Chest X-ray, PA view. Patient: 34 years old, sex M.
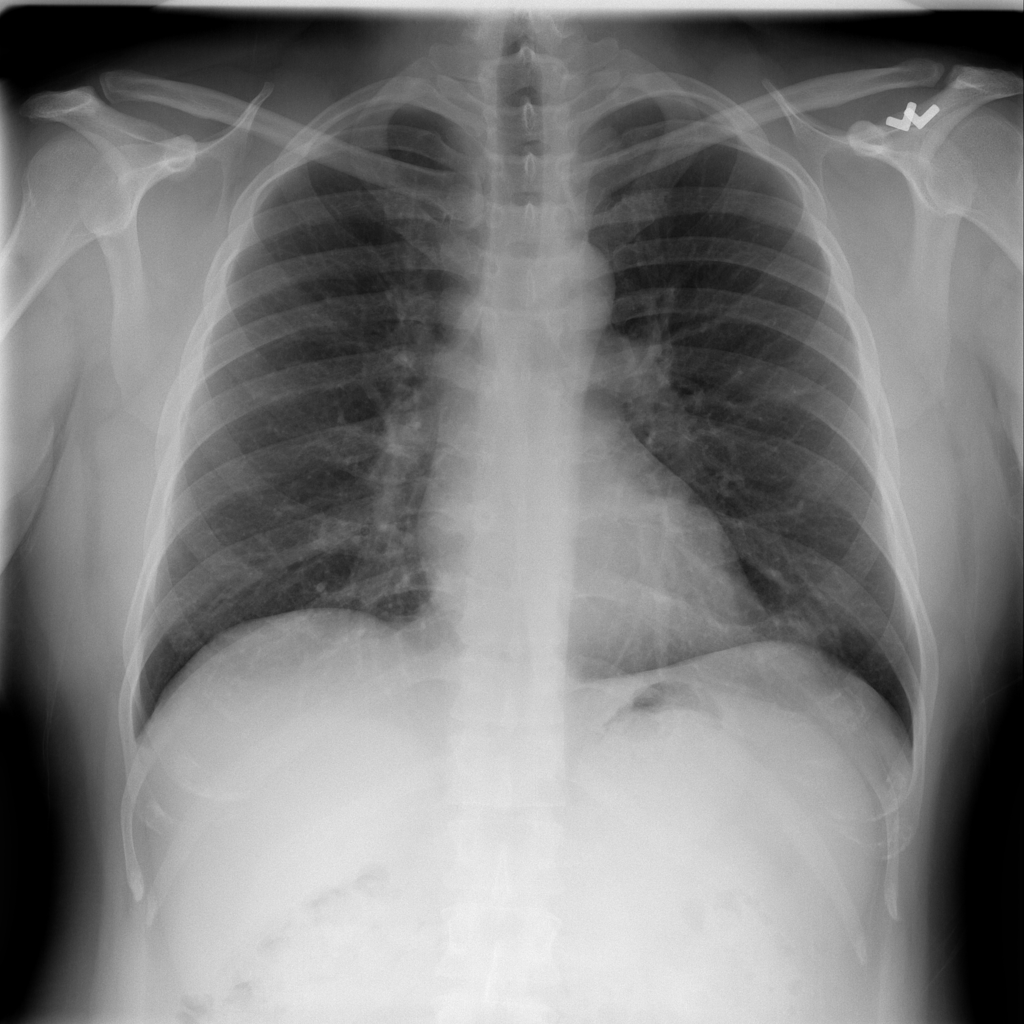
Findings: No Finding